七年级 · 度量几何学
如图, 某住宅小区内有一长方形地块, 若要在长方形地块内修筑同样宽的两条 “之” 字形道路,道路的宽为 $2 m$, 余下部分绿化, 则绿化的面积为 $m^{2}$.

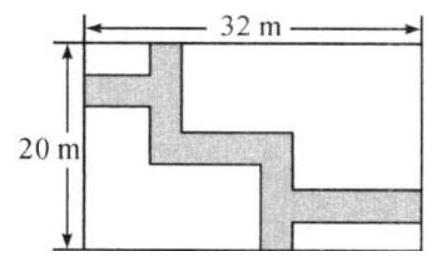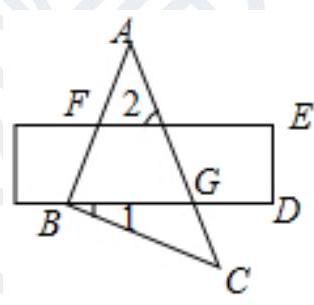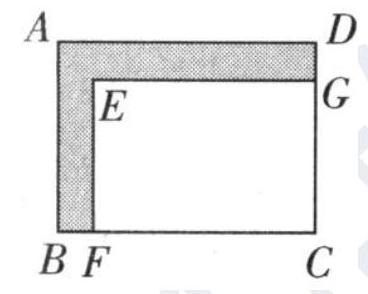
答案: 540

解析: 如图,把两条

“之” 字路平移到长方形地块 $A B C D$ 的最上边和最左边,

则余下部分 $E F C G$ 是长方形.

$\because C F=32-2=30(m), C G=20-2=18(m)$,

$\therefore$ 矩形 $E F C G$ 的面积 $=30 \times 18=540\left(\mathrm{~m}^{2}\right)$.

答: 绿化的面积为 $540 \mathrm{~m}^{2}$.